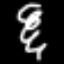
Label: squiggle